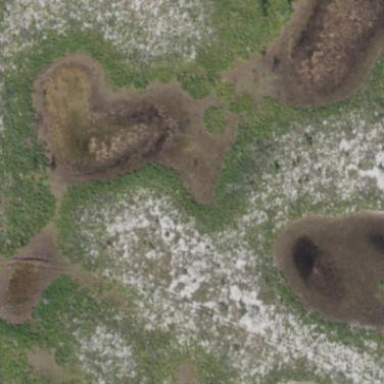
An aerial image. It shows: Marshy wetland area.